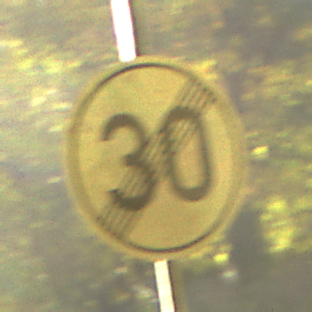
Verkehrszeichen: EndeGeschwindigkeit30
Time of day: SunriseSunset
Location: Outdoor (Nature)
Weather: PartlyCloudy
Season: NotSpecified
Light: Natural